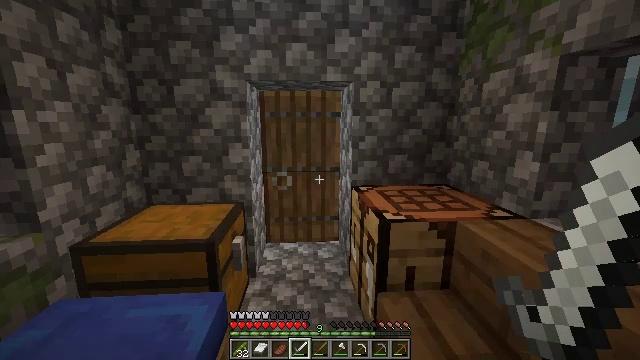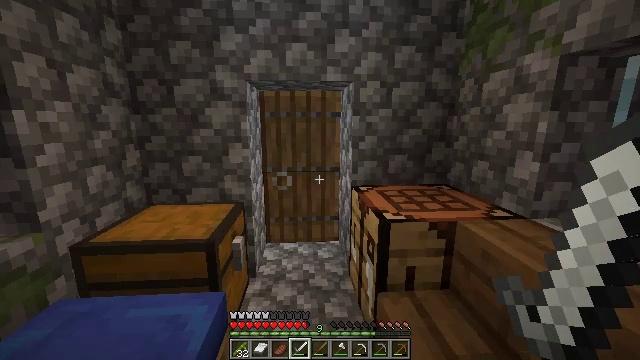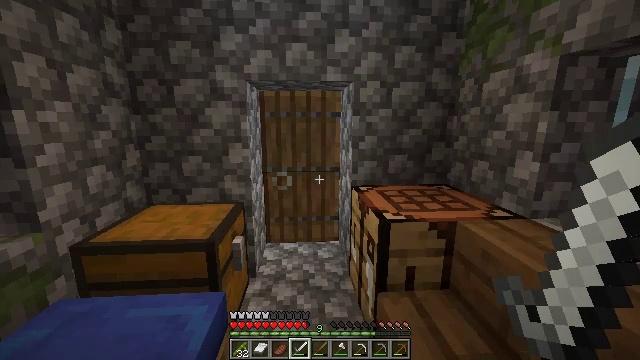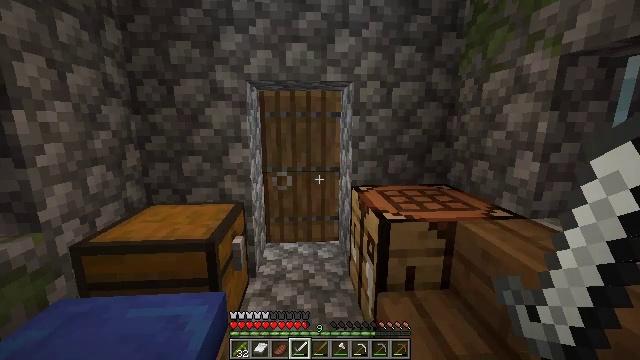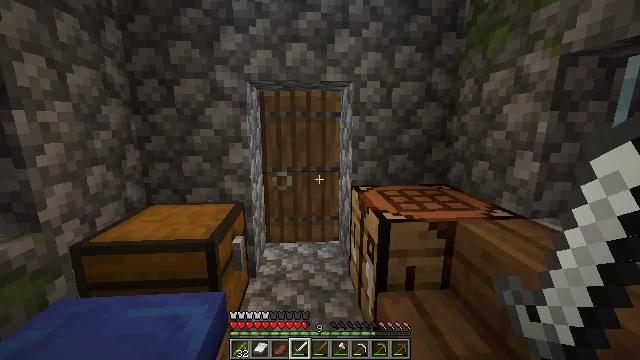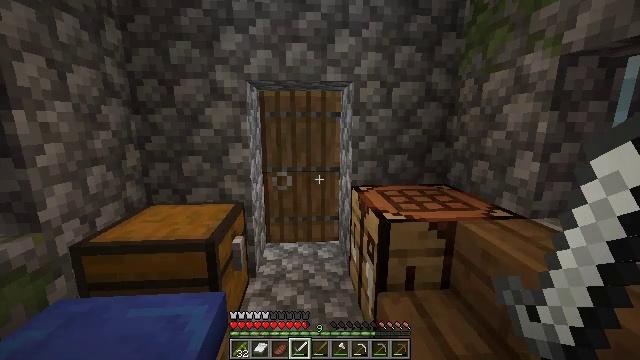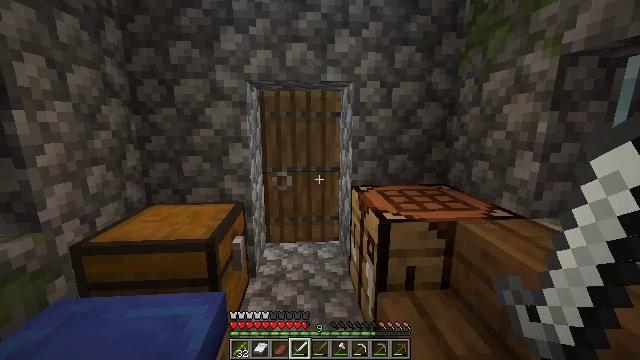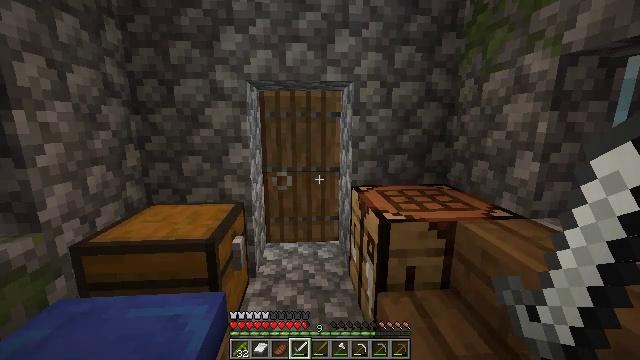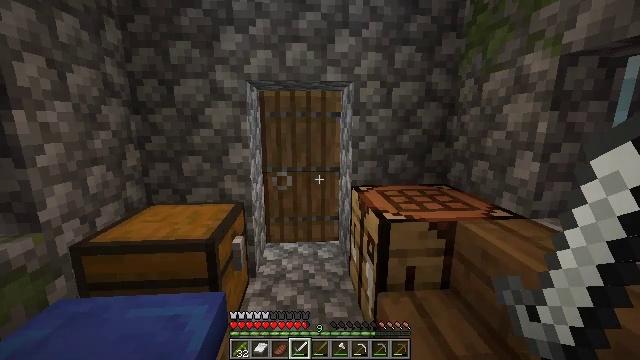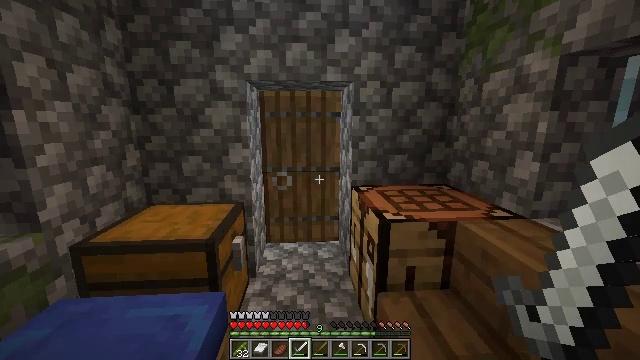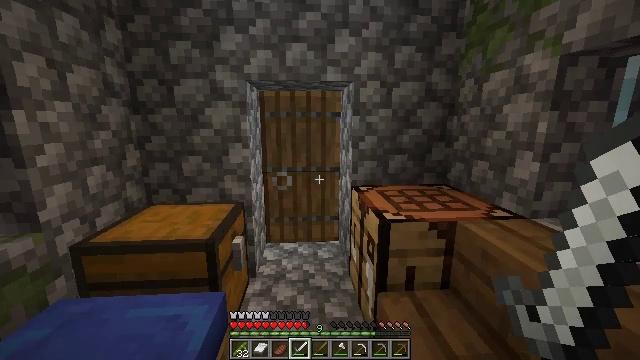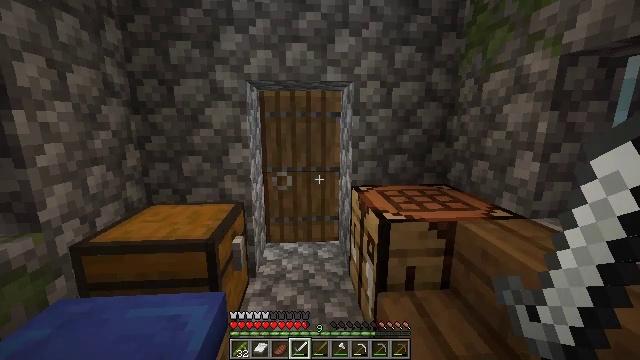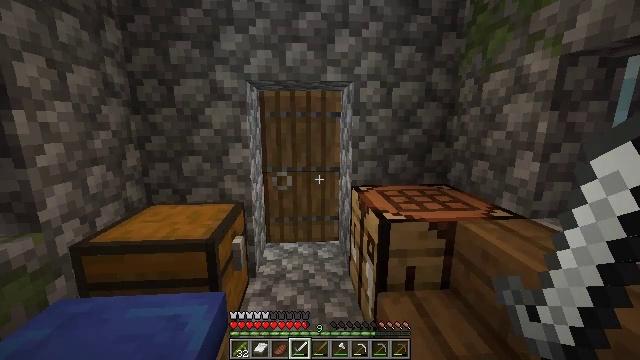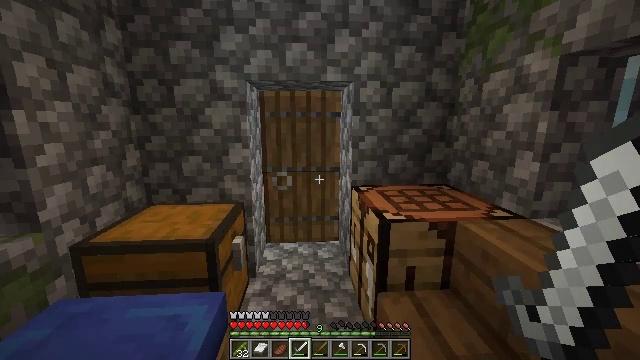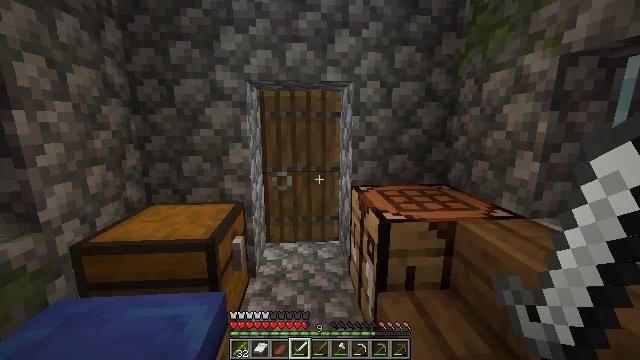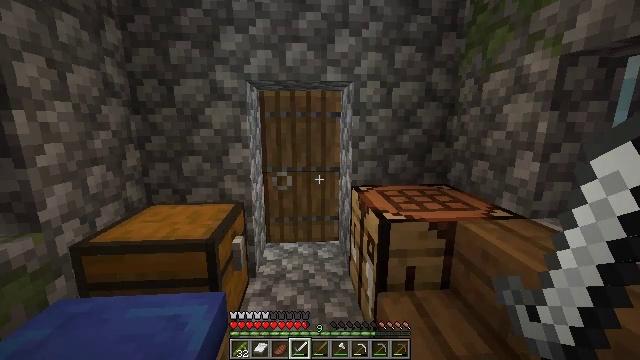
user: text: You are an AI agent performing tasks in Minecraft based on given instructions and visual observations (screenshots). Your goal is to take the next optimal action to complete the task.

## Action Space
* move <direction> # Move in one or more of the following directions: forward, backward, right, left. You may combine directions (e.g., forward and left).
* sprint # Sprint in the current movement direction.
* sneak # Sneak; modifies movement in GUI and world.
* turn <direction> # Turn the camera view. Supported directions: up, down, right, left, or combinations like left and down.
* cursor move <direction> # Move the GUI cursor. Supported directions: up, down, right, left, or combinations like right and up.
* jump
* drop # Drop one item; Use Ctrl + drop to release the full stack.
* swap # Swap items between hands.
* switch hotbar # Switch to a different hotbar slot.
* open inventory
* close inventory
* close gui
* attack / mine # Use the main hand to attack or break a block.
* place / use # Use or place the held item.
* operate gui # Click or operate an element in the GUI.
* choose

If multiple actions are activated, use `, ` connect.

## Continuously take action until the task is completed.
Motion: motion action
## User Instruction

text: Dig up potatoes from the soil.
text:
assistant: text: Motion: no_op
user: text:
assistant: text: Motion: no_op
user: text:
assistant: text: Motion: no_op
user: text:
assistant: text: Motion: no_op
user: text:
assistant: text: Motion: no_op
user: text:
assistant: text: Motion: no_op
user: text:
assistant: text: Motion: no_op
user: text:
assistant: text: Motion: no_op
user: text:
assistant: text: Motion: no_op
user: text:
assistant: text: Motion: no_op
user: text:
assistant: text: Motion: no_op
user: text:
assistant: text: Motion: no_op
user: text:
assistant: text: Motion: no_op
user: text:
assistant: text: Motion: no_op
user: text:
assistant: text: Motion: no_op
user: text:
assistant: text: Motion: no_op
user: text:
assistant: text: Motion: no_op
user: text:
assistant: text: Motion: no_op
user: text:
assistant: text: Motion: no_op
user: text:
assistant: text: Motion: no_op
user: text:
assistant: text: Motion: turn left
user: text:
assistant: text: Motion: no_op
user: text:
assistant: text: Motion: no_op
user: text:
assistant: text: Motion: no_op
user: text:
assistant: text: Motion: no_op
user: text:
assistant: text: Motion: no_op
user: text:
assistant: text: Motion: no_op
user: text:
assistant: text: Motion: use / place
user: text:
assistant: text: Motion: use / place
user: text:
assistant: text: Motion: use / place